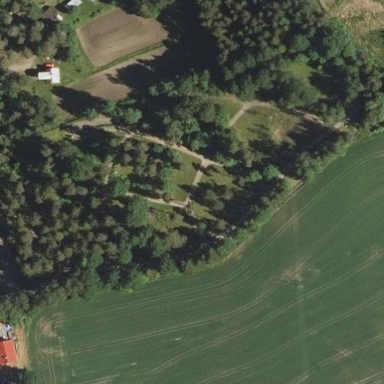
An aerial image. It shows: Cemetery.